Question: I have a "basic" table view cell and want to set an image:
'''
[cell.imageView setImageWithURL:urlOfAvatar placeholderImage:[UIImage imageNamed:@"none40"]];
'''
Unfortunately, the result is that the image is too big for the cell. Is it possible make this look correct?

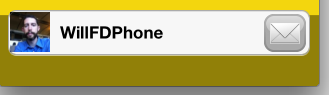
Answer: write a customized cell inherit UITableViewCell, and override layoutSubViews.
how to: <URL>